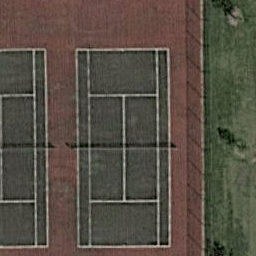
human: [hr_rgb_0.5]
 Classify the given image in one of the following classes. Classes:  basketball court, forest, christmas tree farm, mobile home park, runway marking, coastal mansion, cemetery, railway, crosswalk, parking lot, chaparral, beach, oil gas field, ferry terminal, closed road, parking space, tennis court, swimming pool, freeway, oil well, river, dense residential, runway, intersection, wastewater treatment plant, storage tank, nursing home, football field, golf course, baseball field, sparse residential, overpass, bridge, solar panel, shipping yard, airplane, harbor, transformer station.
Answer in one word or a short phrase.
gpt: tennis court